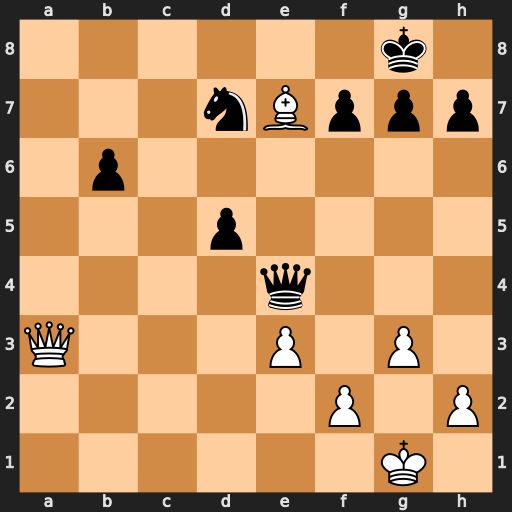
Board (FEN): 6k1/3nBppp/1p6/3p4/4q3/Q3P1P1/5P1P/6K1
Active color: w
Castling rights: -
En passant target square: -
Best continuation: Qa8+ Nb8 Qxb8#